Field crop: maize
Growth stage: 2
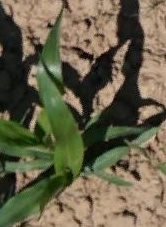
Species: maize